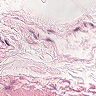
Metastatic tissue present: no